Question: I have a nested object like this:
'''
ObjectA-ObjectB-AddressObject-address1
ObjectA-ObjectB-ObjectC-AddressObject-address2
'''
I would like to create dropdown list to a form so that there is always ObjectC's address as a default if there is one. I am totally newbie in AngularJS, so what is the correct way to that? Should I create some kind of option list in my controller or is there any more correct way to that? I tried to search answers to that from Stack, but there is plenty of different solutions. I think that I can't use ngOptions because options are coming from two different source, correct?
'''
<input type="text" ng-model="rma.customerCustomerId.addressAddressId.address" placeholder="Address">
<input type="text" ng-model="rma.retailerRetailerId.addressAddressId.address" placeholder="Address">
'''
I just tried to get values in my controller:
'''
console.log(rma.customerCustomerId.addressAddressId.address);
console.log(rma.retailerRetailerId.addressAddressId.address);
'''

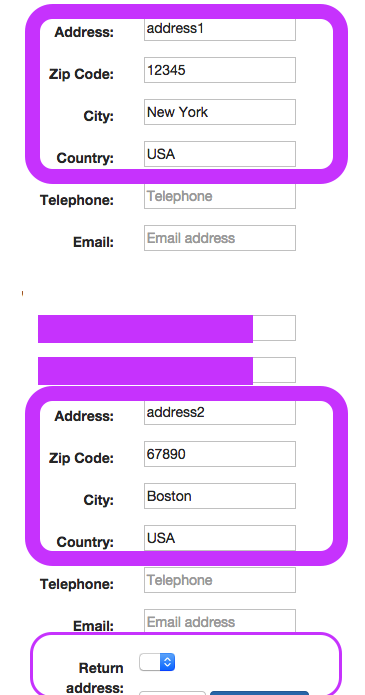
Answer: Agreed with one of the comment in the question. This doesn't feel like angular problem. You should just transform your domain model into a more appropriate view model. In the simplest example, probably something like this.
If your model looks like this:
'''
self.foo = {
bar : {
addr : { value : 'Bar.Address' },
baz : {
addr : { value : 'Baz.Address' }
}
}
};
'''
Then, you can flatten this using something like:
'''
var result = [];
if (self.foo.bar.baz) result.push(self.foo.bar.baz.addr.value);
result.push(self.foo.bar.addr.value);
self.addresses = result;
'''
And then just bind the selected address to the first element in the resulting array:
'''
self.selectedAddress = self.addresses[0];
'''
Putting it together, you get something like the snippet below.
'''
(function(undefined) {
'use strict';
angular.module('myApp',[]);
angular.module('myApp')
.controller('myCtrl', myCtrl);
myCtrl.$inject = ['$log', '$scope'];
function myCtrl($log, $scope) {
var self = this;
self.foo = {
bar : {
addr : { value : 'Bar.Address' }, //remove baz element below to simulate that it's not there.
baz : {
addr : { value : 'Baz.Address' } //This will be preferred if exists...
}
}
};
self.selectedAddress = undefined;
self.addresses = [];
$scope.$watch(function() { return self.foo.bar.baz.addr.value; }, function(newVal, oldVal) {
bindAddresses();
});
activate();
function activate() {
bindAddresses();
}
function bindAddresses() {
var result = [];
if (self.foo.bar.baz && self.foo.bar.baz.addr && self.foo.bar.baz.addr.value) {
result.push(self.foo.bar.baz.addr.value);
}
result.push(self.foo.bar.addr.value);
self.addresses = result;
self.selectedAddress = self.addresses[0];
}
}
}());
'''
'''
<script src="https://ajax.googleapis.com/ajax/libs/angularjs/1.2.23/angular.min.js"></script>
<div ng-app='myApp'>
<form ng-controller='myCtrl as vm'>
<p>
Address 1
<input ng-model="vm.foo.bar.addr.value" />
</p>
<p>
Address 2
<input ng-model="vm.foo.bar.baz.addr.value" />
</p>
<select ng-model='vm.selectedAddress' ng-options='addr for addr in vm.addresses'></select>
</form>
</div>
'''